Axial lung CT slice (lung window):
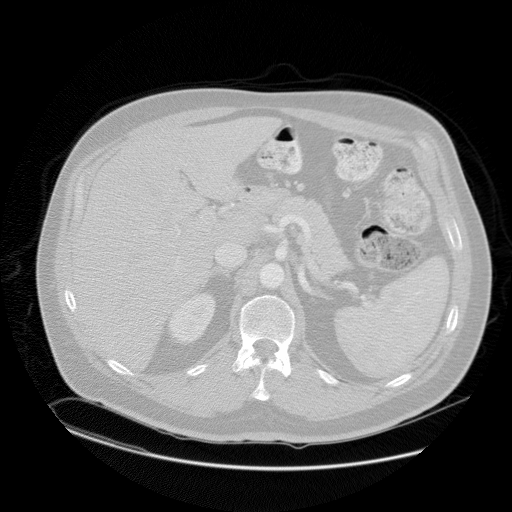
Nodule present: no